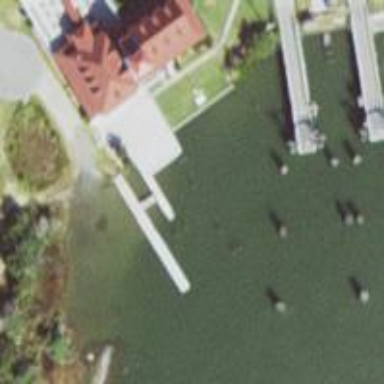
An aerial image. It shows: Man-made pier.